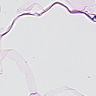
Metastatic tissue present: no